Question: I want to implement multi select gesture in my app <URL>:

I have tried <URL>, but couldn't do this.
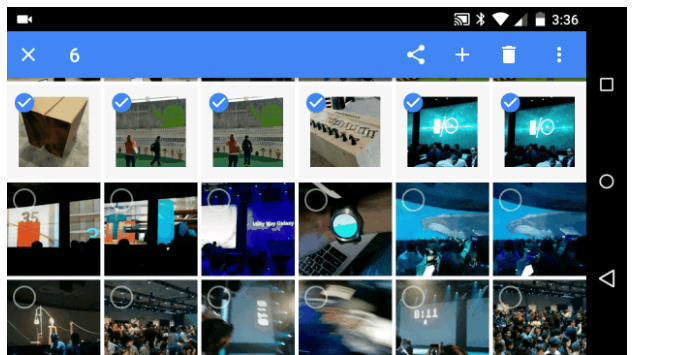
Answer: finally I found a library here. <URL>.